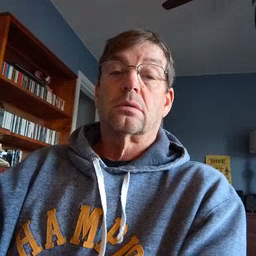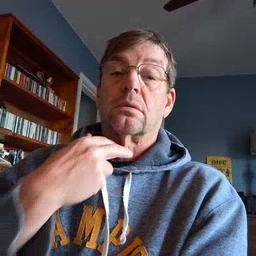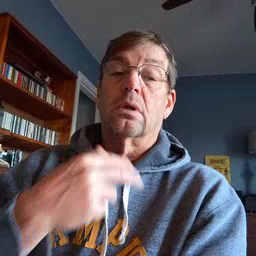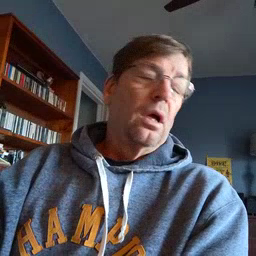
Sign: stuck